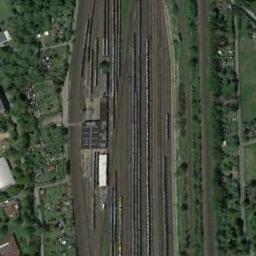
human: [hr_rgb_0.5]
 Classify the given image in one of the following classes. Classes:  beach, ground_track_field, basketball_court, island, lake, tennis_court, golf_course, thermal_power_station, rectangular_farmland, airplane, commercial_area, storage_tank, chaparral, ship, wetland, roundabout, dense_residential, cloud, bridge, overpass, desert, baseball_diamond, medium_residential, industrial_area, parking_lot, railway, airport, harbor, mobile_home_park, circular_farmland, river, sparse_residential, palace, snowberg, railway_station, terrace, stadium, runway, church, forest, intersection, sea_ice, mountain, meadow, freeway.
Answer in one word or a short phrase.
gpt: railway